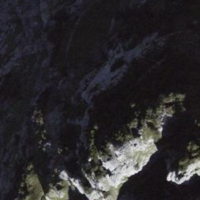
EUNIS habitat code: 48
Species observed at this site:
Leontopodium nivale